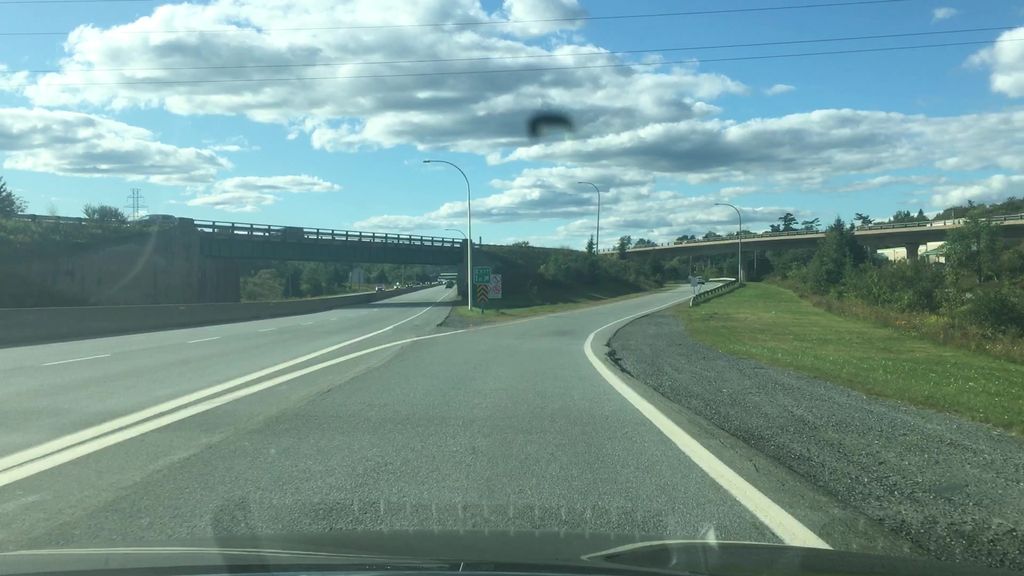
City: halifax